Interaction volume radius: 10 \u00c5
Interaction volume height: 20 \u00c5
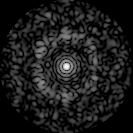
Disorder parameter: 0.7752